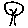
Label: tree